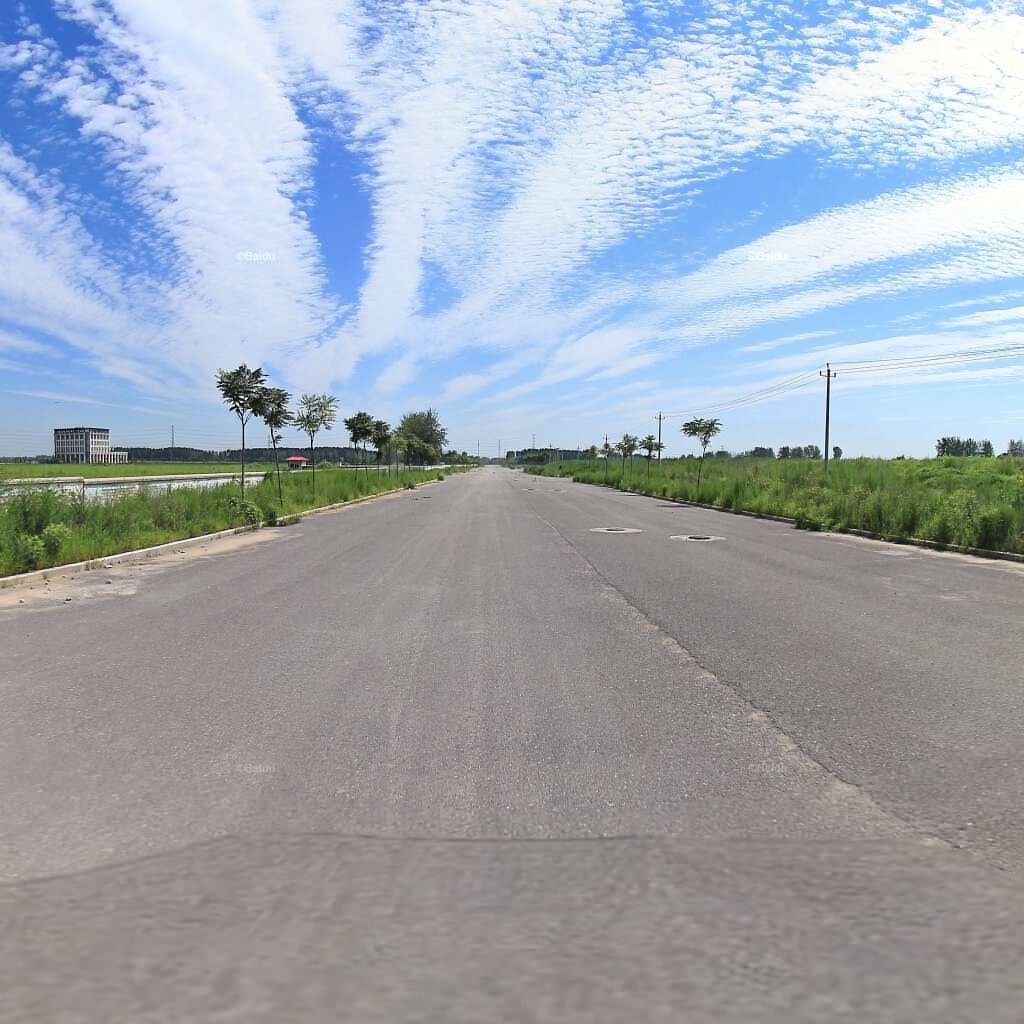
Region: Chaoyang
Road damage annotations: manhole cover, longitudinal crack, manhole cover